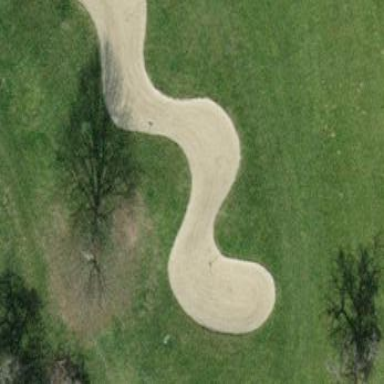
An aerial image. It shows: Golf bunker.